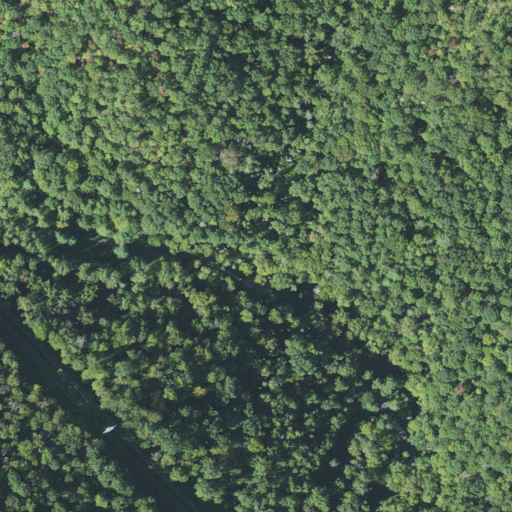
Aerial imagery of valley in North Carolina named Pressley Cove containing deciduous forest, mixed forest, and open development